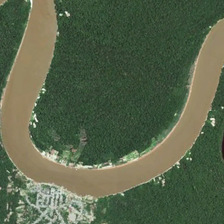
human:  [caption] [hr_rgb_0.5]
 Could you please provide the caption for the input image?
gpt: the turbid u shaped river is across the dense forest .

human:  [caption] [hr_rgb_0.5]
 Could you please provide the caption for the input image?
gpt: there are some buildings and farmland alongside the winding river .

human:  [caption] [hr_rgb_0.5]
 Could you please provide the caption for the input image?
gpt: the turbid u shaped river is across the dense forest .

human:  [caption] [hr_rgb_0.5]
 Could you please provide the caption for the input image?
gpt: trees are cut down and several houses are build on the bank of this yellow river .

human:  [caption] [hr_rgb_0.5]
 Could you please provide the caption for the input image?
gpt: many green trees are in two sides of a curved yellow river .